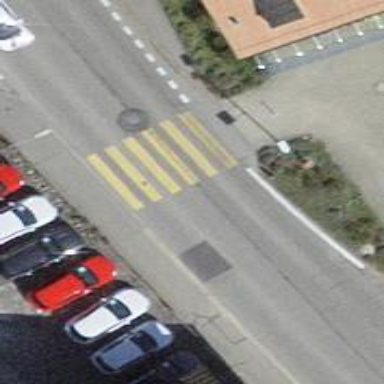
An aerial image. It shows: Zebra crossing on footway.